Interaction volume radius: 10 \u00c5
Interaction volume height: 10 \u00c5
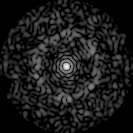
Disorder parameter: 0.831